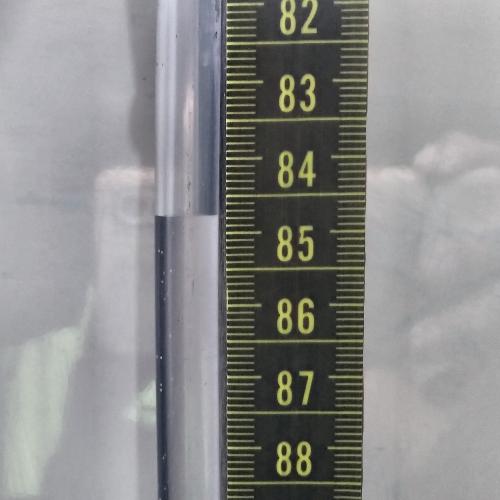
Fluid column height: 84.8 cm